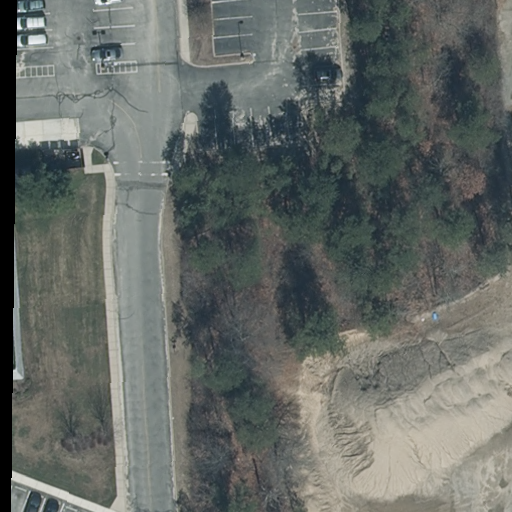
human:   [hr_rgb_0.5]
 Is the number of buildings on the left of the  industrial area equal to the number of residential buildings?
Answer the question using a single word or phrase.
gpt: no

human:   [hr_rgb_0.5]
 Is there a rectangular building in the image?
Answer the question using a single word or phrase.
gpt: yes

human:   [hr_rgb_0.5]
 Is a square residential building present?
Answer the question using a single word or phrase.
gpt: no

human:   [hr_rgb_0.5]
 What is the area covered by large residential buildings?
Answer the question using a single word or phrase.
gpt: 0m2

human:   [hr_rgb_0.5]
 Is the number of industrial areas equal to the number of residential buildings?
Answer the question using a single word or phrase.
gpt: no

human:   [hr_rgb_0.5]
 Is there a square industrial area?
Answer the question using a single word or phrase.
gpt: no

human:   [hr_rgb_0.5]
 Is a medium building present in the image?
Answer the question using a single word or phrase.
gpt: no

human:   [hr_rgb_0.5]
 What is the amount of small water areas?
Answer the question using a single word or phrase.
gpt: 0

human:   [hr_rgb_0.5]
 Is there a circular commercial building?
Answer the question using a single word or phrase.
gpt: no

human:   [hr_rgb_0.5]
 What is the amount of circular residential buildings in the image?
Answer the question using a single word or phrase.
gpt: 0

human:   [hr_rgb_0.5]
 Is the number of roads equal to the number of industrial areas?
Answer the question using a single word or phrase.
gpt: no

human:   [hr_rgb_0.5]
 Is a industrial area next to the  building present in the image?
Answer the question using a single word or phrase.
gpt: yes

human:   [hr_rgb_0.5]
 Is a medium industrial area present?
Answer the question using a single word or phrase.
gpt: no

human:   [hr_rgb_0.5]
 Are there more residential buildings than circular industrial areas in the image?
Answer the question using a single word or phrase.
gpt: no

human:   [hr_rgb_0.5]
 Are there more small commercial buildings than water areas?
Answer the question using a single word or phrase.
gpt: yes

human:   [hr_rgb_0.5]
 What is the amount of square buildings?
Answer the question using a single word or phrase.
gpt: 0

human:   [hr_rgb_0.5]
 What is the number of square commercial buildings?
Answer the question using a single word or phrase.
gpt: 0

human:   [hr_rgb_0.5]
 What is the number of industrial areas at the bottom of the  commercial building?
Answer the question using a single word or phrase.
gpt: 0

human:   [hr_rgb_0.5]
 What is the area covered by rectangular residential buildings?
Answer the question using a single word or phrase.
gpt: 0m2

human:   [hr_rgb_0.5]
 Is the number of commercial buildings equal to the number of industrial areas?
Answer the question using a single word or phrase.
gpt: yes

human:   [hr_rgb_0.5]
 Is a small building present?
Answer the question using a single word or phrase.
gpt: yes

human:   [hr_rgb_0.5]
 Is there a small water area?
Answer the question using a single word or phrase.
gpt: no

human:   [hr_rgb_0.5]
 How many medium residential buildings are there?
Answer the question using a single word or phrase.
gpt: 0

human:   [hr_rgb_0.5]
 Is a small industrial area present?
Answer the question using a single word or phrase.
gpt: no

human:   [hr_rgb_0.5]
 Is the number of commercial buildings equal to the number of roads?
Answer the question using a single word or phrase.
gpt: no

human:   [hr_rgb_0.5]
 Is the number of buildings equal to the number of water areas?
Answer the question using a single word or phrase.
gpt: no

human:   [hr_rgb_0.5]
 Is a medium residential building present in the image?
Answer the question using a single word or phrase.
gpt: no

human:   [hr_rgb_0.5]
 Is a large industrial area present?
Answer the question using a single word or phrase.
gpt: yes

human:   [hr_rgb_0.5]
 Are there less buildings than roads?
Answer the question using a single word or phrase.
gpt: no

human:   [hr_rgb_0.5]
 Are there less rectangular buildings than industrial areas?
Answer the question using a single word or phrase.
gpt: no

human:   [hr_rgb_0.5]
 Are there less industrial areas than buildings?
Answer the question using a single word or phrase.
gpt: no

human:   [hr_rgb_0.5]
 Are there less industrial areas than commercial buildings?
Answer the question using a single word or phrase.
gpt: no

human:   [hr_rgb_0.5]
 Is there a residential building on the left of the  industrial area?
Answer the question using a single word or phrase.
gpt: no

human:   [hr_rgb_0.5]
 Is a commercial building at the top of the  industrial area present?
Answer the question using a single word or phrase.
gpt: no

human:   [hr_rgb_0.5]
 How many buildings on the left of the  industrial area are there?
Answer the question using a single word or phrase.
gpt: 1

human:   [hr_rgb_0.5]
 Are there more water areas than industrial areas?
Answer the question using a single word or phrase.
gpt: no